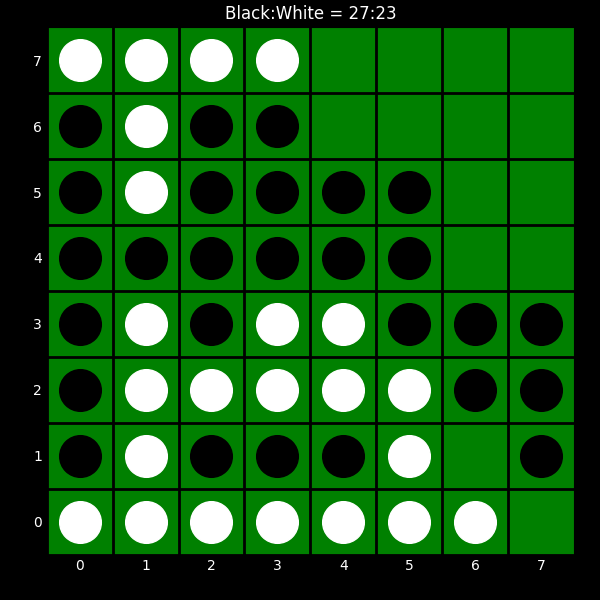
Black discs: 27
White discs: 23